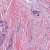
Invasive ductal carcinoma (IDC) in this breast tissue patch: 1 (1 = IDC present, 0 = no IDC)